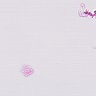
Metastatic tissue present: no